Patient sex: M
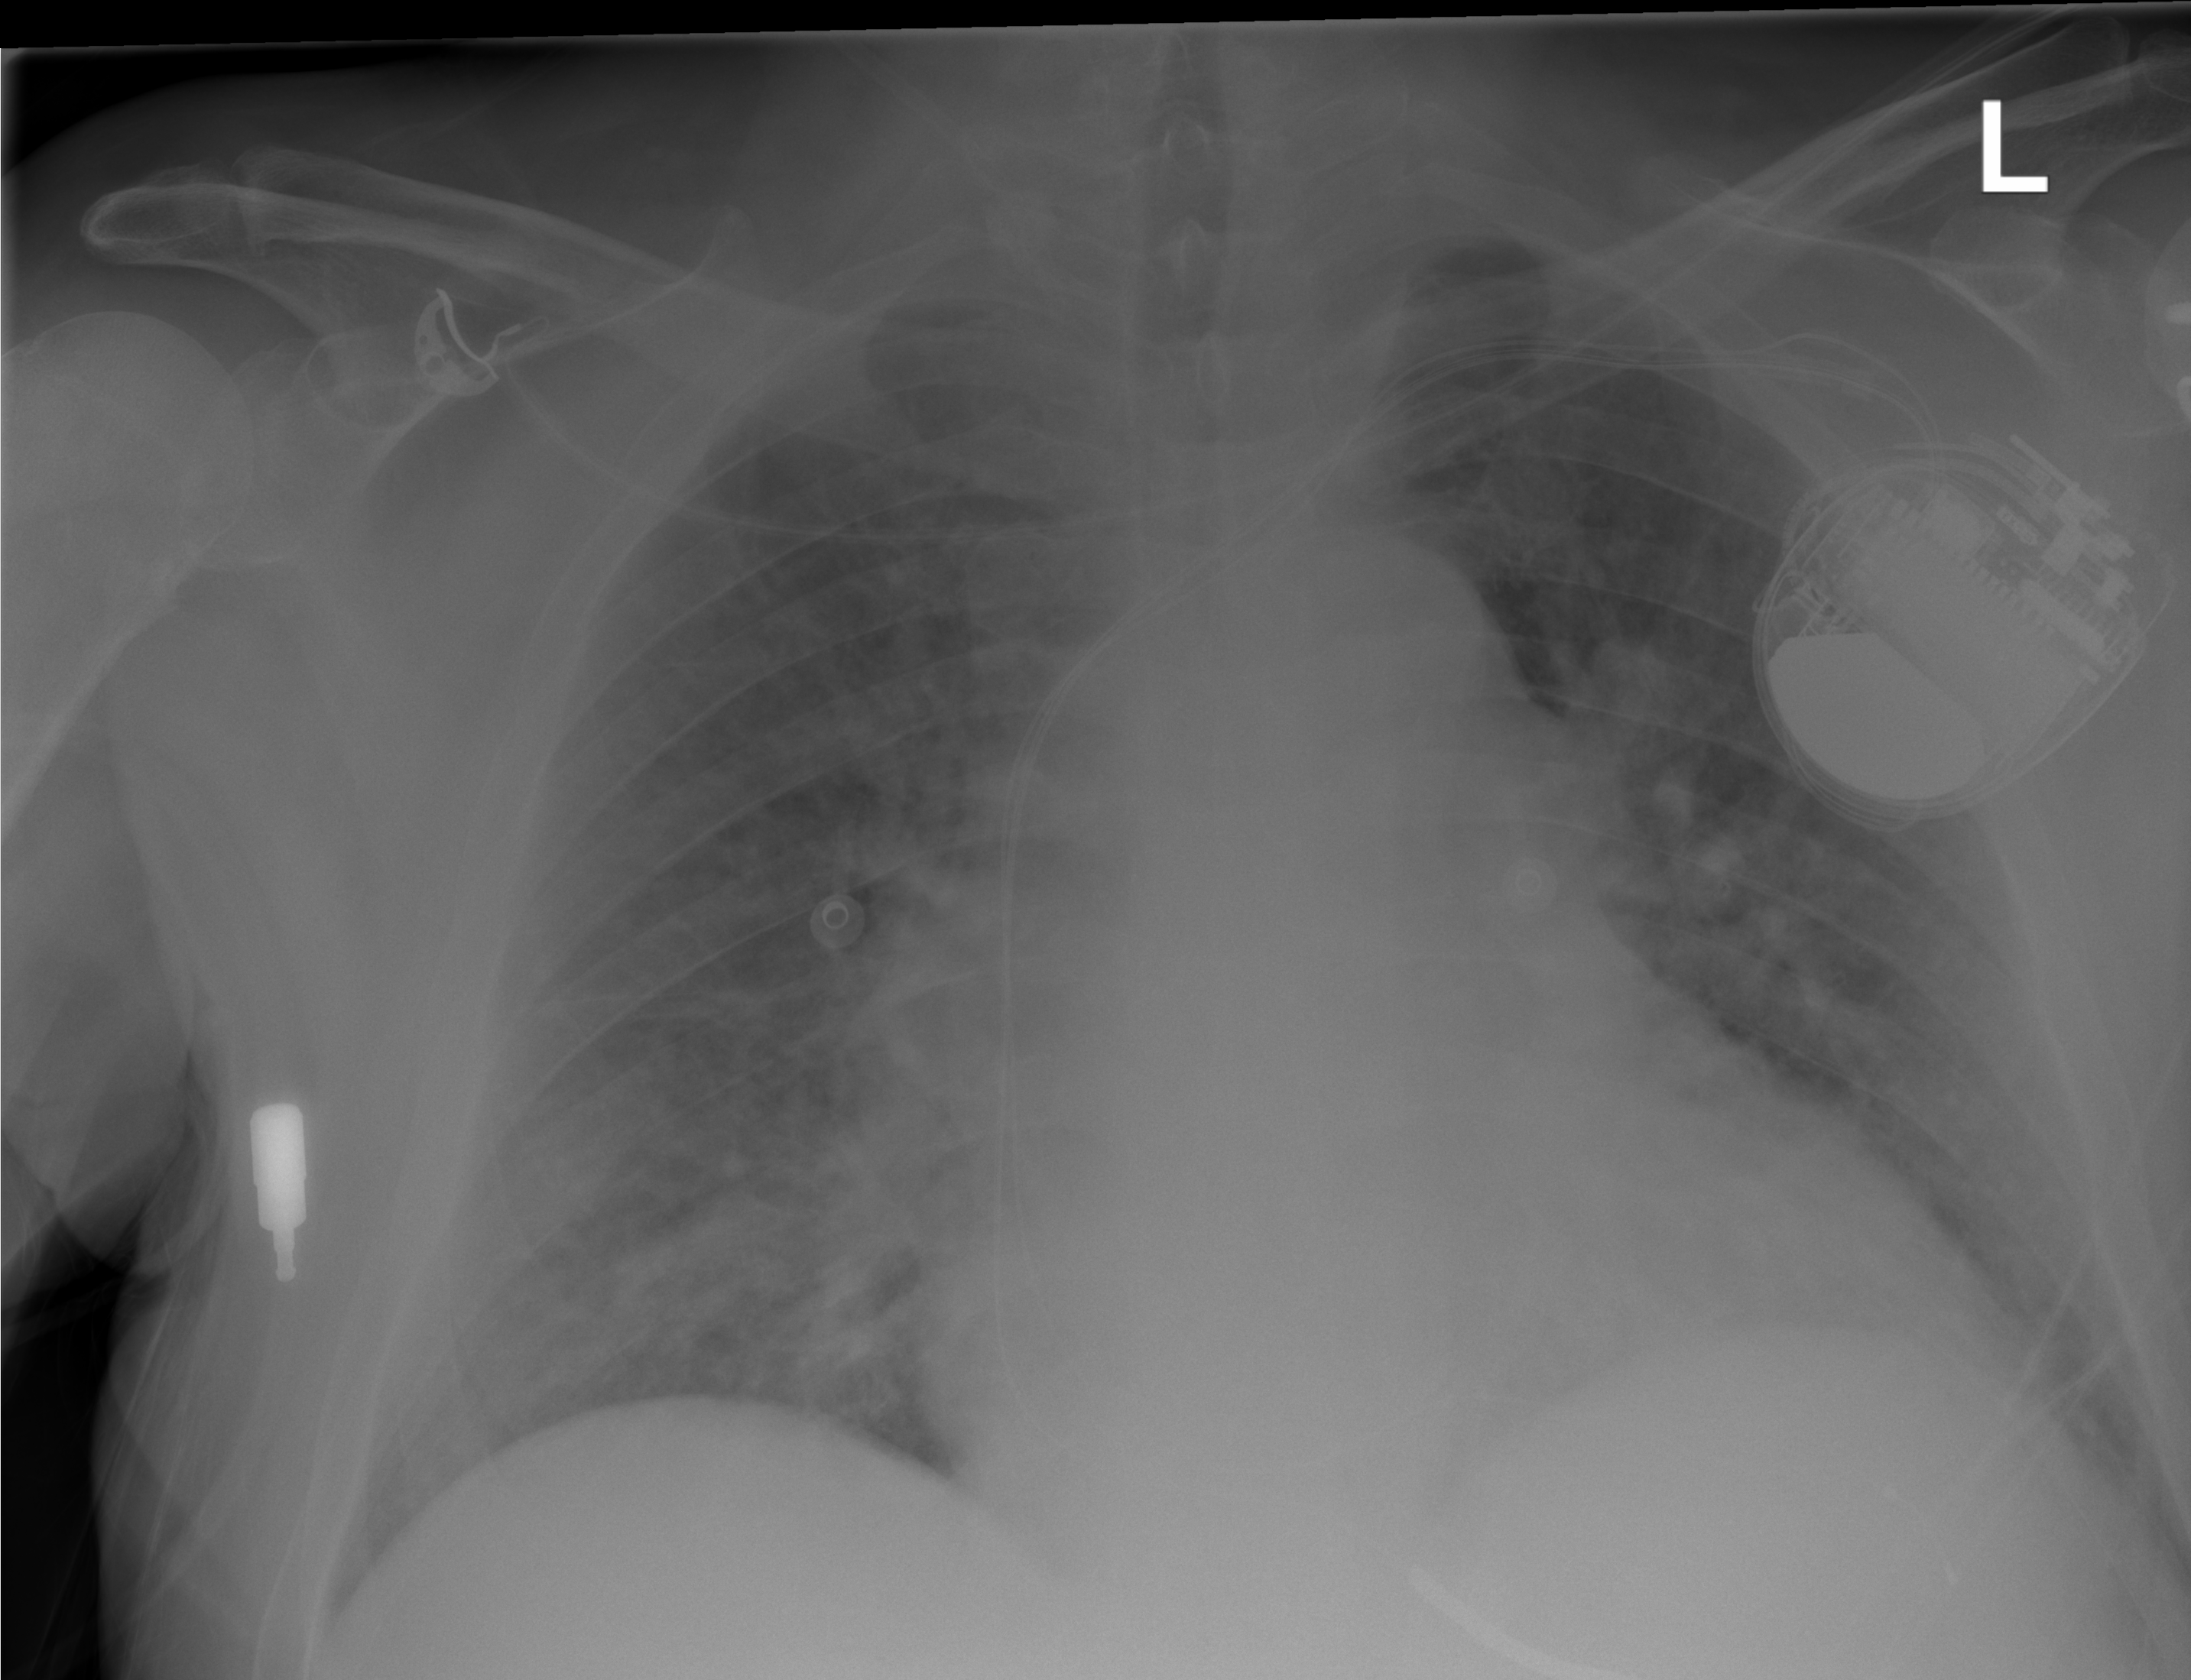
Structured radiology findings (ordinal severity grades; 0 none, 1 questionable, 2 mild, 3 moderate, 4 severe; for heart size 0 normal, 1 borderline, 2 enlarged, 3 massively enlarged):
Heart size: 2
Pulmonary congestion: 2
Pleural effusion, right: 0
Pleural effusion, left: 0
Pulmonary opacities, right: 2
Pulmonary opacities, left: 2
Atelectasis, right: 0
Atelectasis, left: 0